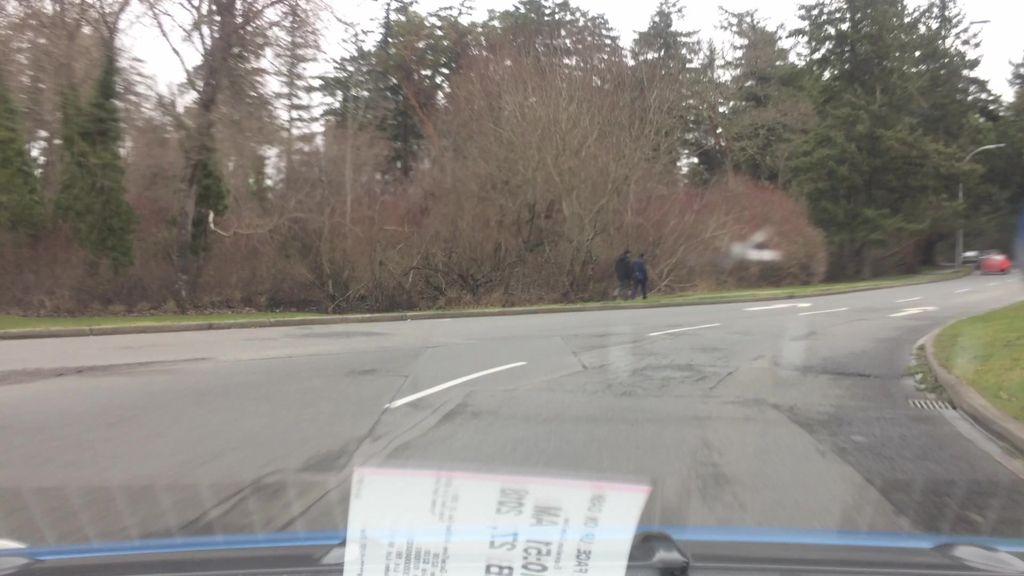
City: victoria